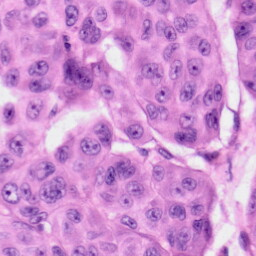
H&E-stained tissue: Skin